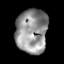
Tissue: skin
Cell type: Epithelial cells
Senescence score: 0.2559
Nuclear area (px): 1377
Mean DAPI intensity: 146.383